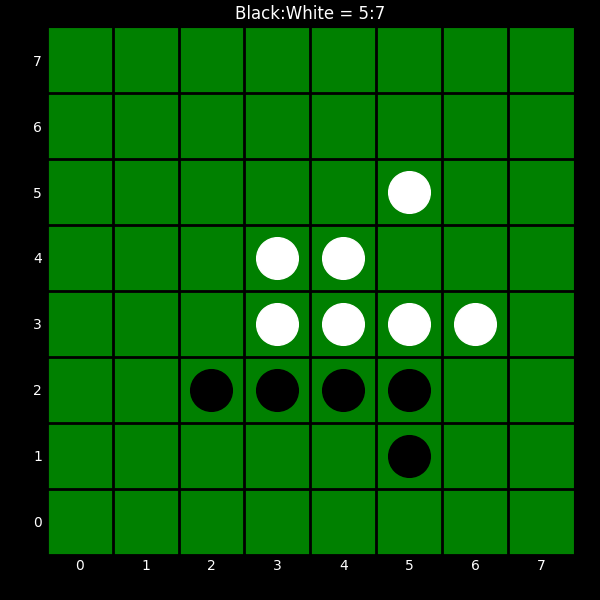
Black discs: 5
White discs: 7